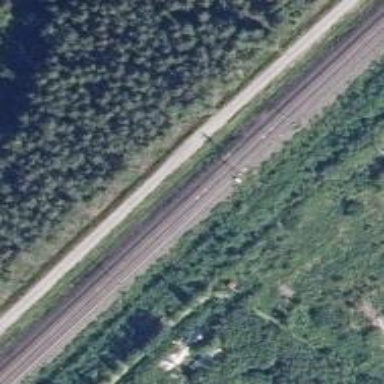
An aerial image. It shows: Railway track with continuous electrified contact line.